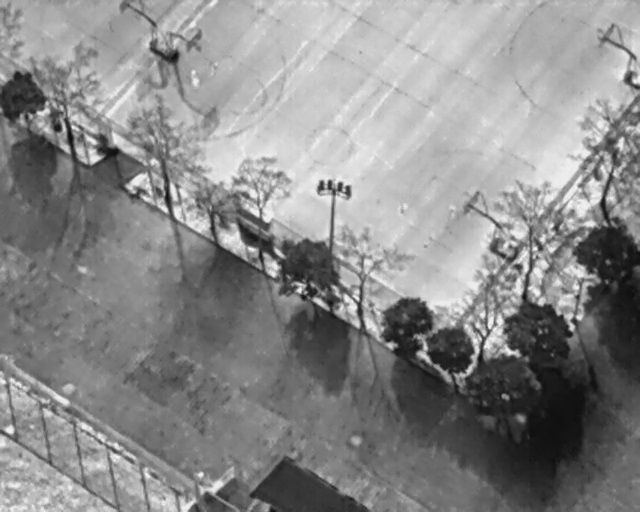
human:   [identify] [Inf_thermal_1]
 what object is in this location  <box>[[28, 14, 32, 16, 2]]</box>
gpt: <ref>1 medium person at the top</ref>